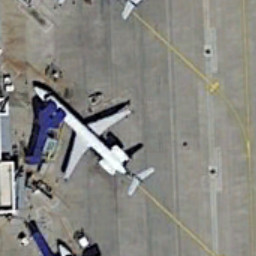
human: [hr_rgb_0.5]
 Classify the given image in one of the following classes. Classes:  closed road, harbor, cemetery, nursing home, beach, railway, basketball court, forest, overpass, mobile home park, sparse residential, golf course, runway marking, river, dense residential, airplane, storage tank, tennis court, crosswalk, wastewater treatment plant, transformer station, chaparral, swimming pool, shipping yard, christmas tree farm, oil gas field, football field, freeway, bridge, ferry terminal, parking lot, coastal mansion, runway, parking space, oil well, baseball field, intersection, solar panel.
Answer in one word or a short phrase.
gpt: airplane